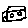
Label: house